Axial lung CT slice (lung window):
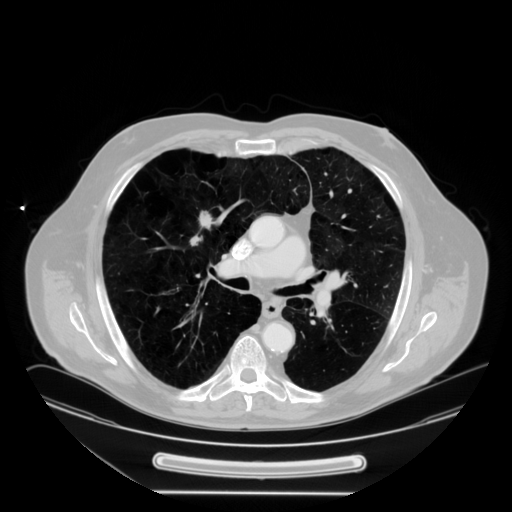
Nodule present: yes
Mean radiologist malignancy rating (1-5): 4.2